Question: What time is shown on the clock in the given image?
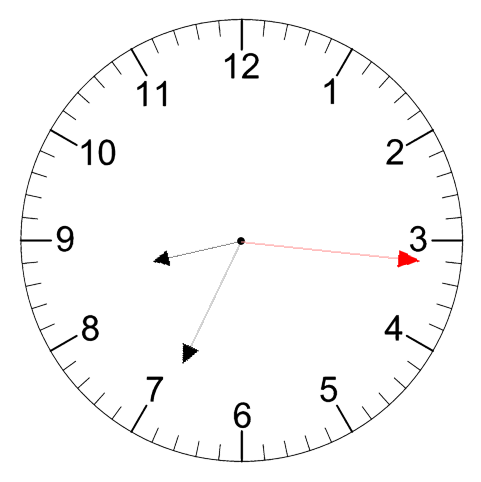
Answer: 08:34:16